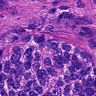
Metastatic tissue present: yes